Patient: sex M, age 69
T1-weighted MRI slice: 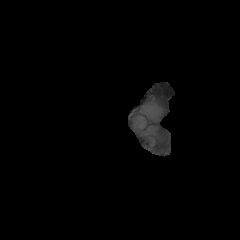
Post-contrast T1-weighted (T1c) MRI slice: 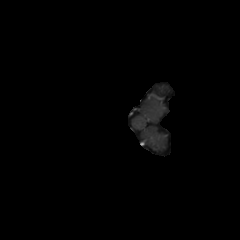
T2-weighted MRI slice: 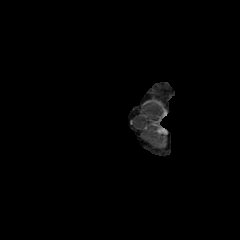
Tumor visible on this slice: no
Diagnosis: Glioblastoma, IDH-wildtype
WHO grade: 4